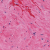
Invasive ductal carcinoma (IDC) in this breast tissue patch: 0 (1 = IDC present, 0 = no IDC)